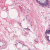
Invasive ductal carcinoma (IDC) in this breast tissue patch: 0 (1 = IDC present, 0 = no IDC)